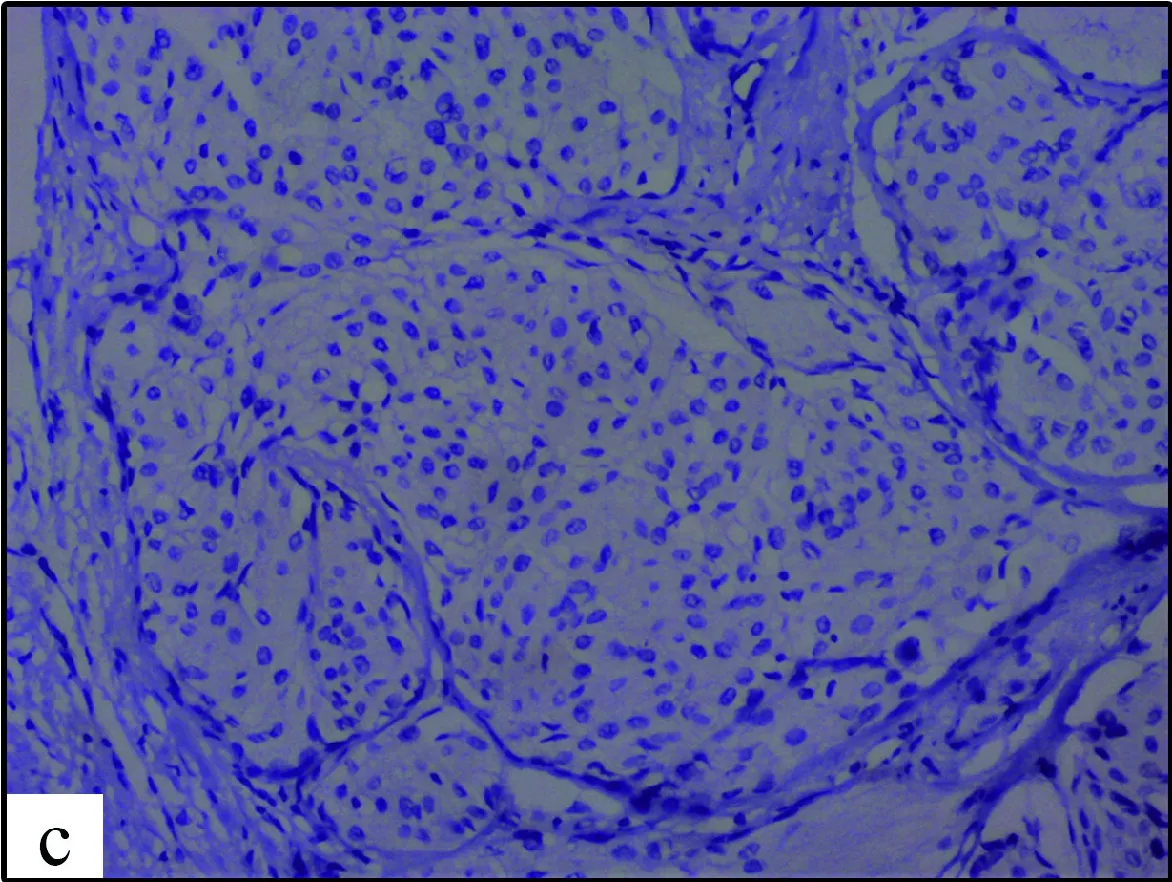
Chromoginin.
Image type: pathology (immunostaining)